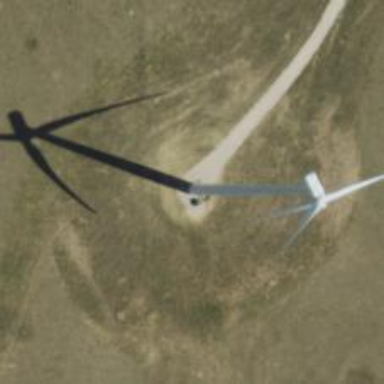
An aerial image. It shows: Wind generator with horizontal axis. The generator is wind turbine.